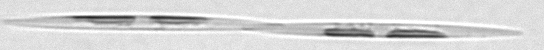
Label: Pseudo-nitzschia